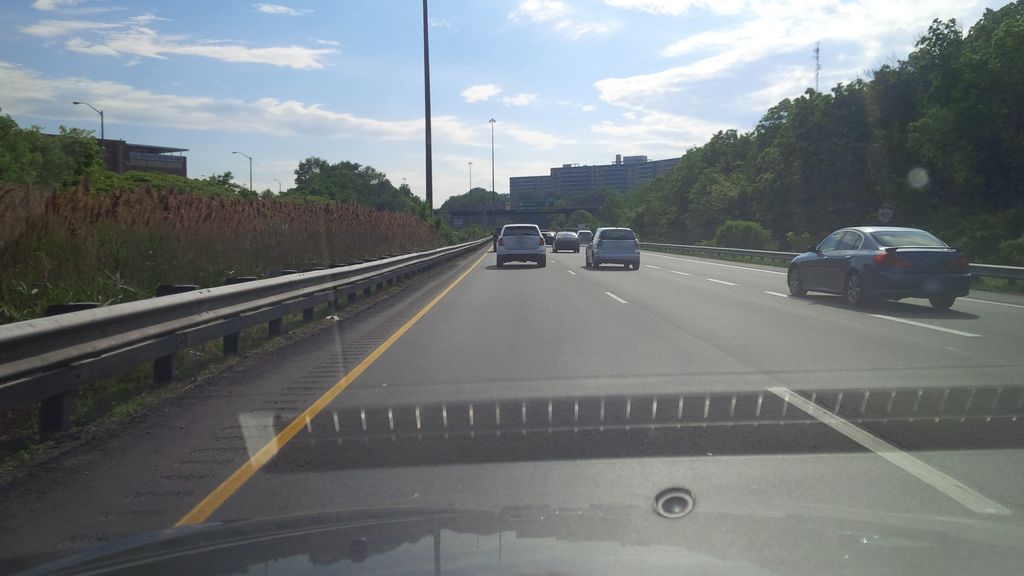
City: hamilton